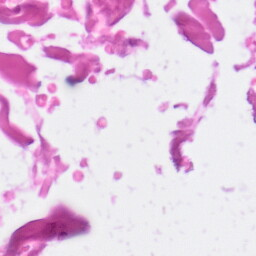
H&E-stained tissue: Skin